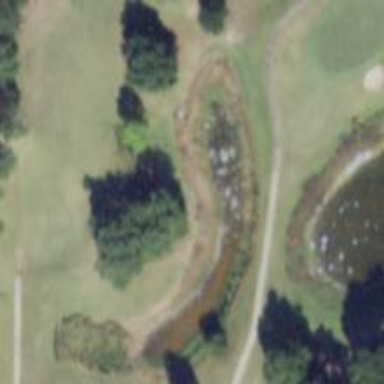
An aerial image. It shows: Water hazard in golf course. The hazard is natural water feature.